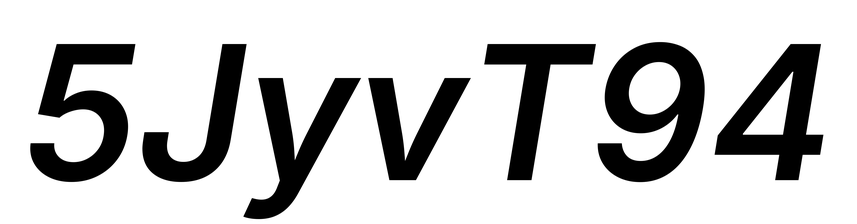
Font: Inter-Italic_SemiBold_Italic